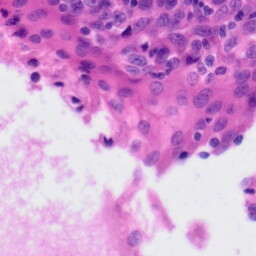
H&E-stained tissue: Tonsil